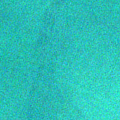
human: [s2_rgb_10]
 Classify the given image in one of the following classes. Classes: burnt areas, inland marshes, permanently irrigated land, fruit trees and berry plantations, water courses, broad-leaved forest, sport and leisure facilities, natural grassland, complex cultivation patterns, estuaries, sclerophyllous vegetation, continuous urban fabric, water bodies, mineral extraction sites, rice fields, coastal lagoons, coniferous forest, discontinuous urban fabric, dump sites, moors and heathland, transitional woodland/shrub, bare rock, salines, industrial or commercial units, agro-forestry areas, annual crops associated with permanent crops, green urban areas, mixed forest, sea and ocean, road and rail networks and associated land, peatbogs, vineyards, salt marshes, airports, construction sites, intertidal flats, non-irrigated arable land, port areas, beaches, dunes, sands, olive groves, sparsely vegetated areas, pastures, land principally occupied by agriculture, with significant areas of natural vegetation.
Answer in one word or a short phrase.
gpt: sea and ocean